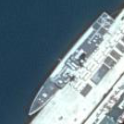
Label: destroyer